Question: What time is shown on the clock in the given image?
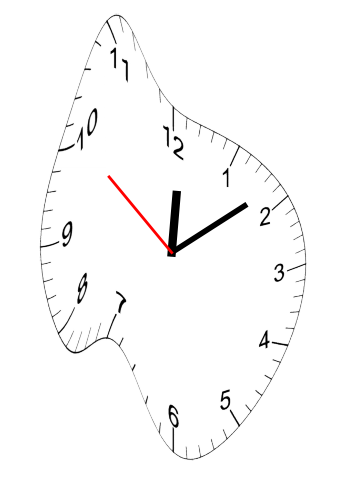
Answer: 12:08:51